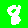
Digit: 8